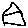
Label: house